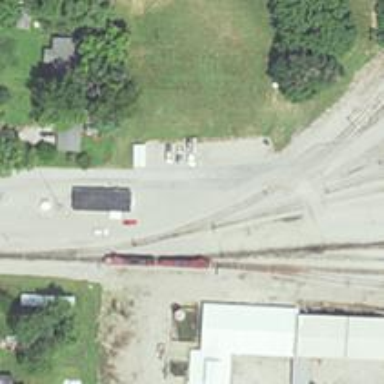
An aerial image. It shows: Railway siding for service.